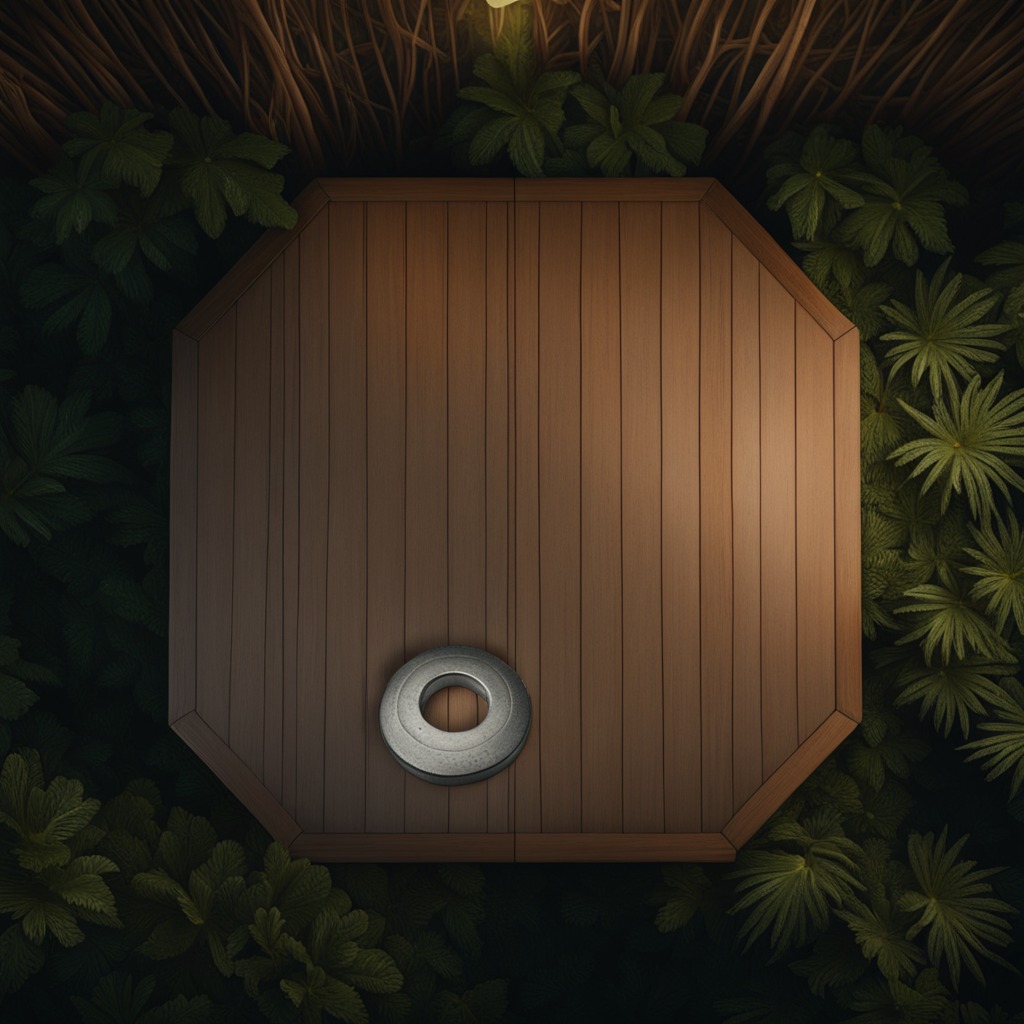
A flat metal washer lies on the wooden table inside a jungle field workshop tent at night dim ambient light soft shadows worn but